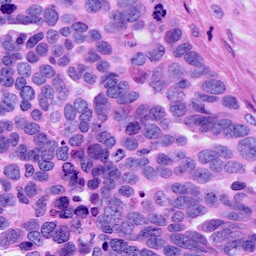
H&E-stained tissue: Ovarian